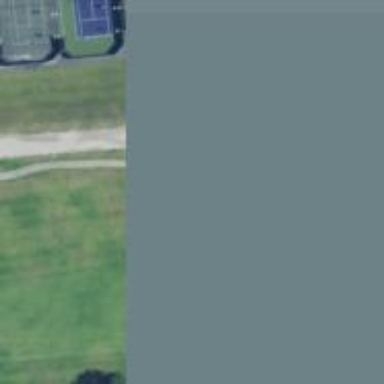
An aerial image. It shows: Path designated for golf carts.